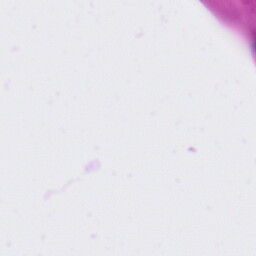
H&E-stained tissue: Tonsil